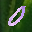
Label: 0